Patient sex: M
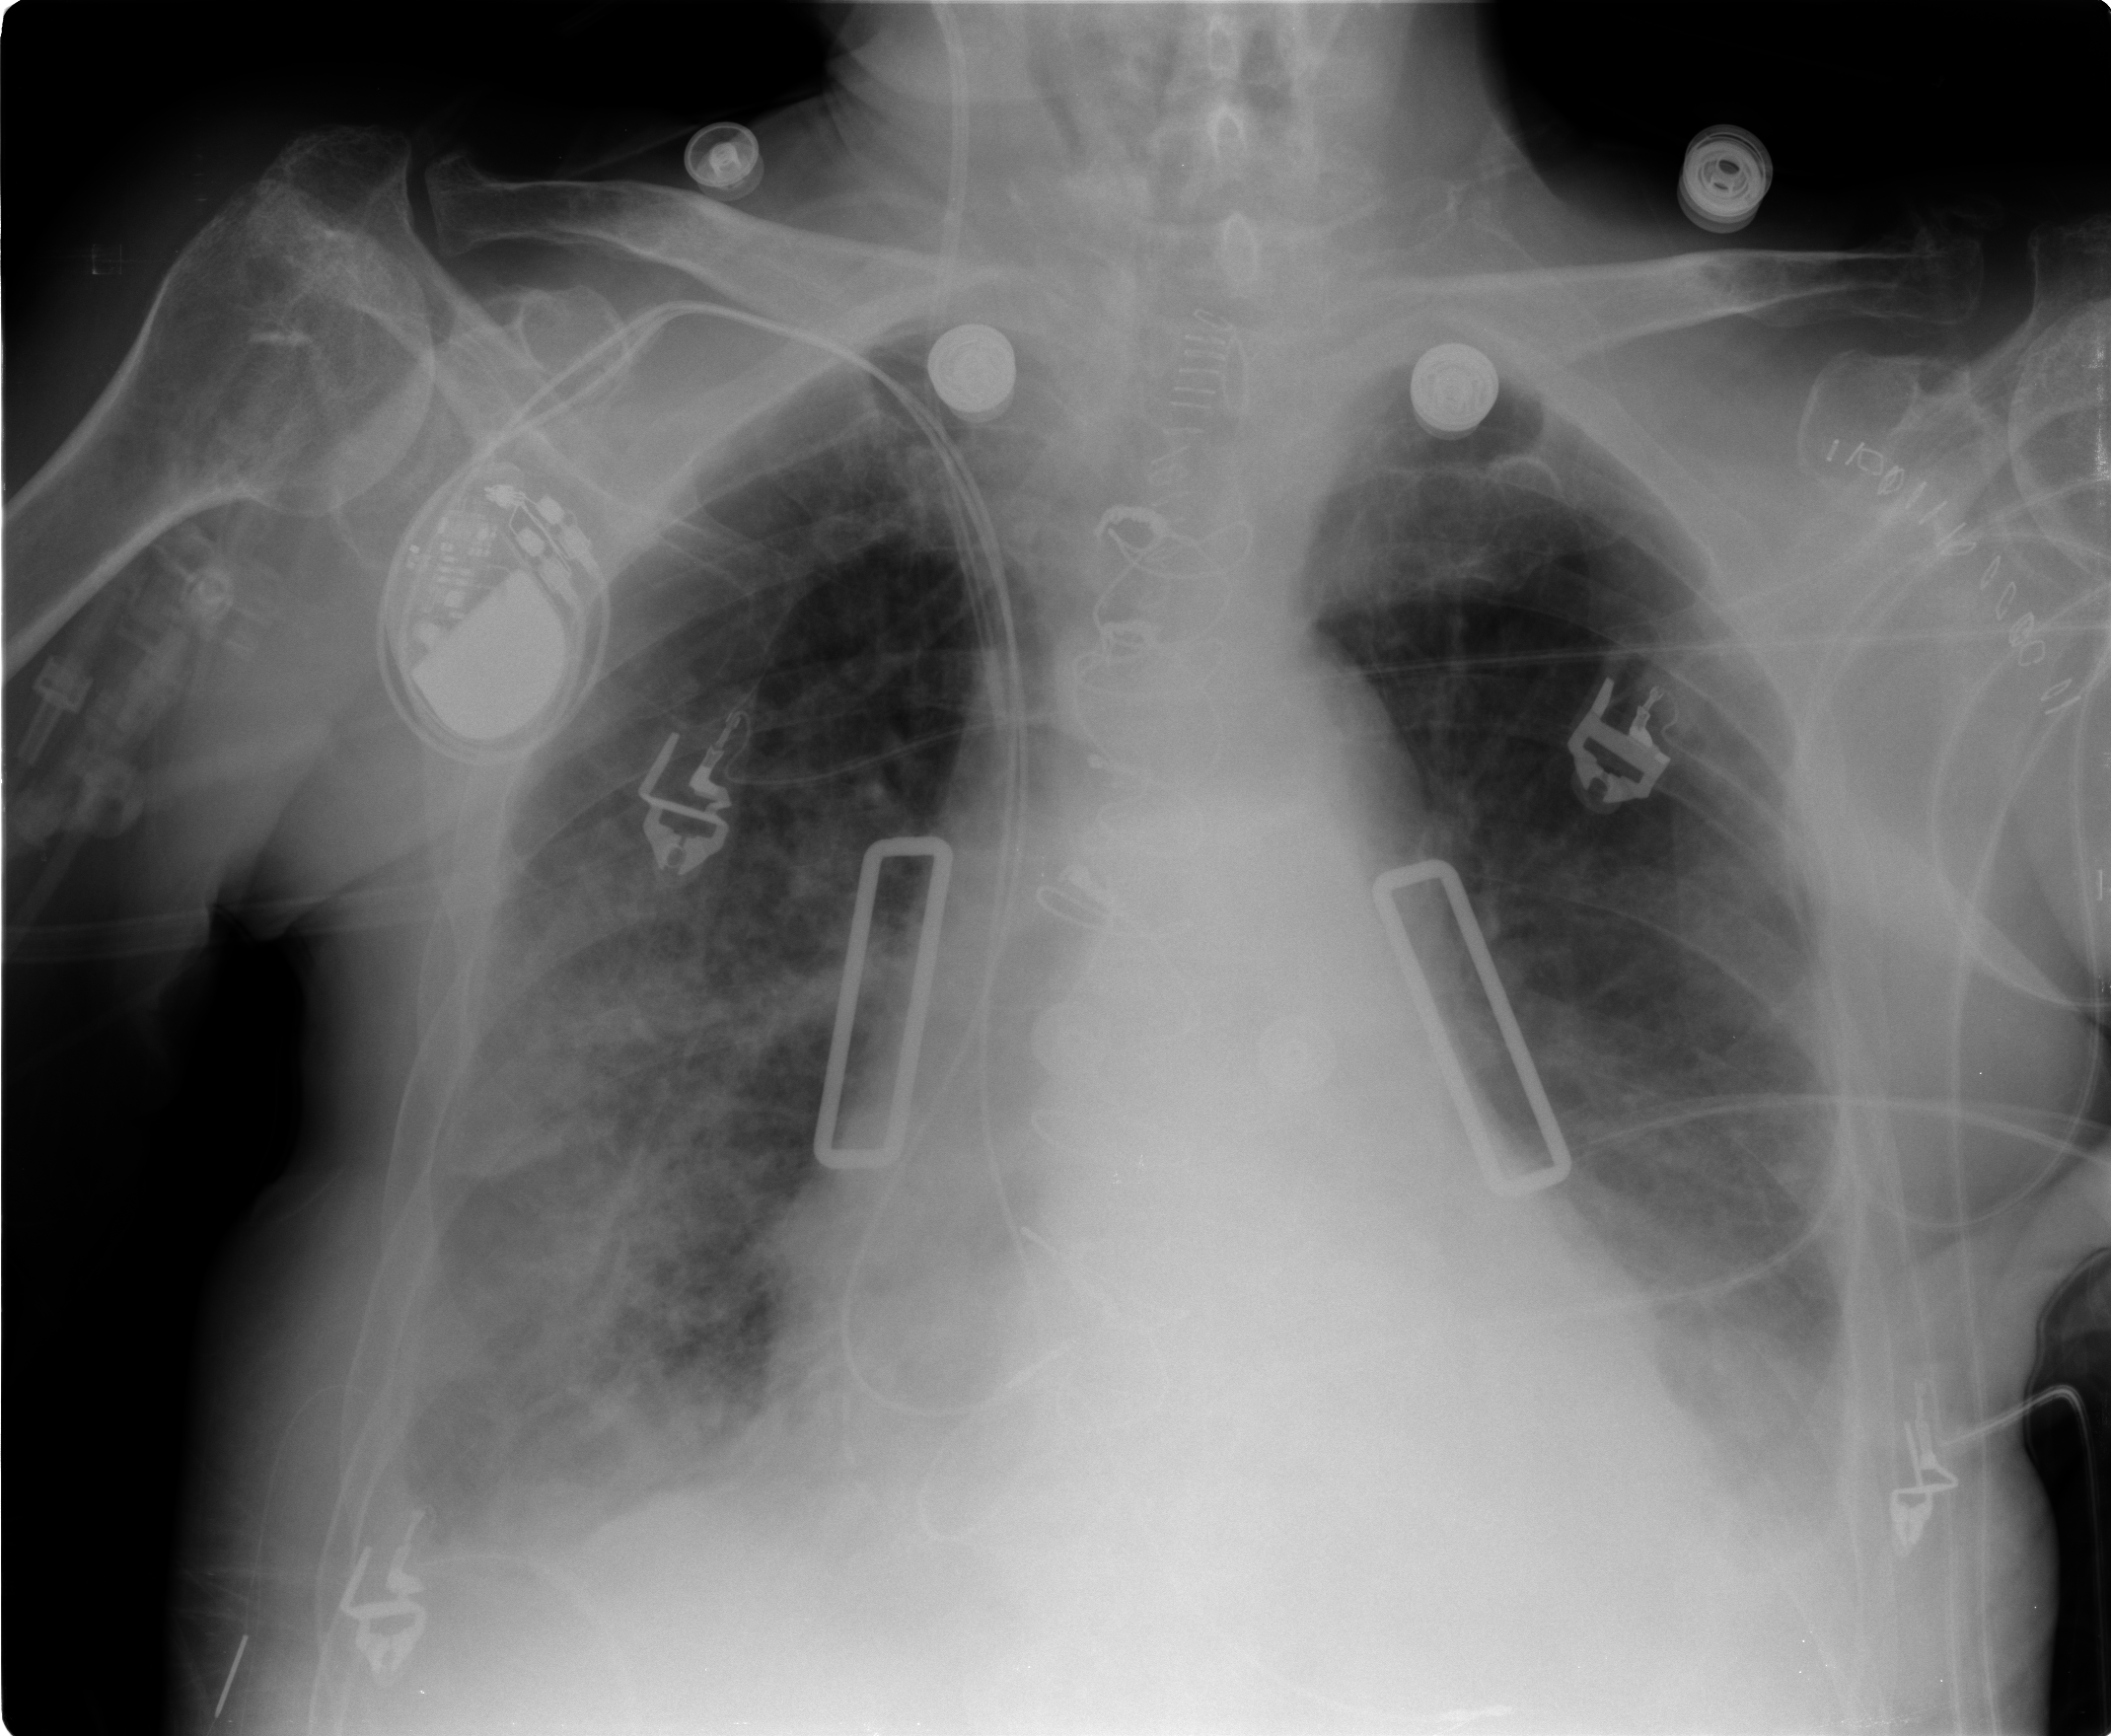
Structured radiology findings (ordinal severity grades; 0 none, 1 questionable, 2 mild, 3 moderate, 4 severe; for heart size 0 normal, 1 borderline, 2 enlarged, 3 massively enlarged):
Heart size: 2
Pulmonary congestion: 2
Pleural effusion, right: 2
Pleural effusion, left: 2
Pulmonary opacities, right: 3
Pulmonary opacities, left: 3
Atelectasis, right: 2
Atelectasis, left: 2